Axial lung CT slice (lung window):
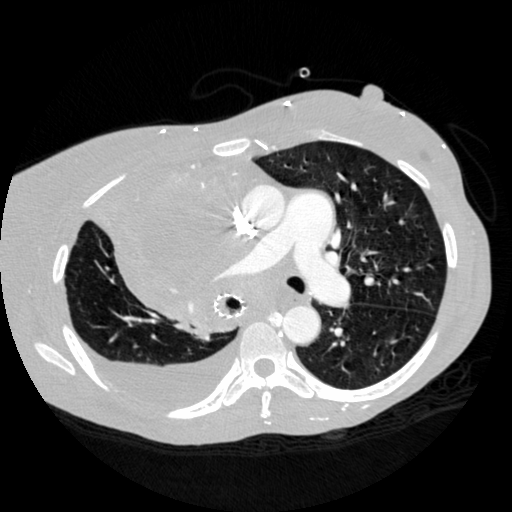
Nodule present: no